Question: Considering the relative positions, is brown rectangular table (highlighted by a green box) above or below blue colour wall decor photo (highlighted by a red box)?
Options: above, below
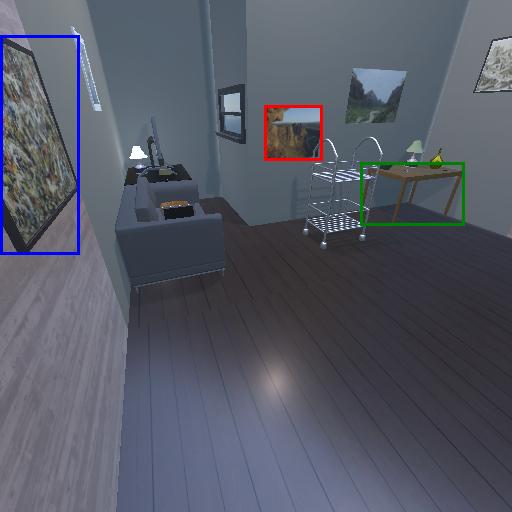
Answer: above